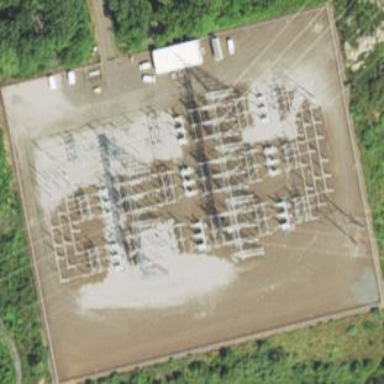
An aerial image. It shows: Outdoor power substation surrounded by fence. This substation operates at the transmission level.